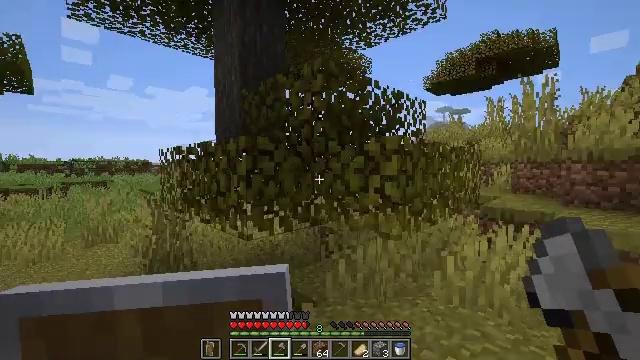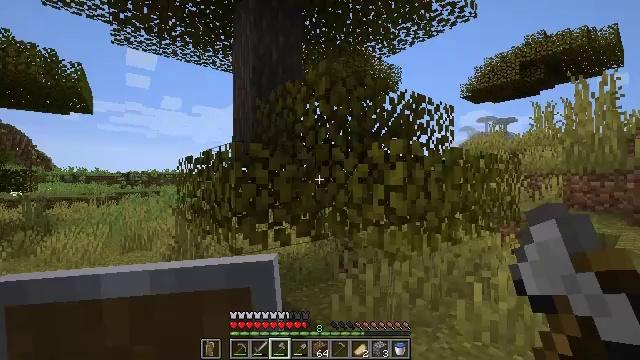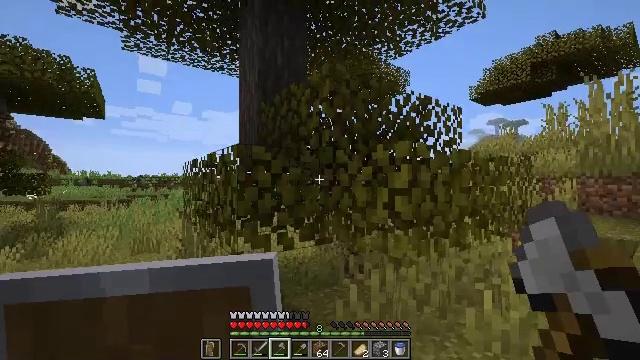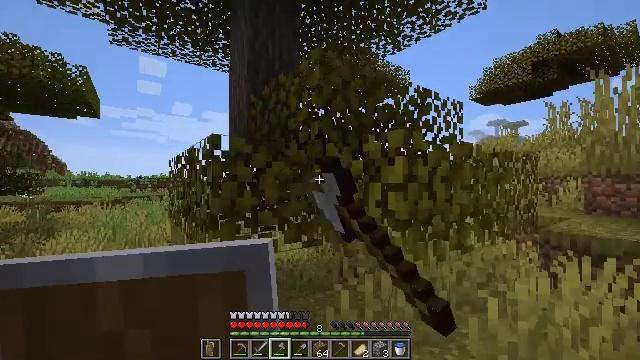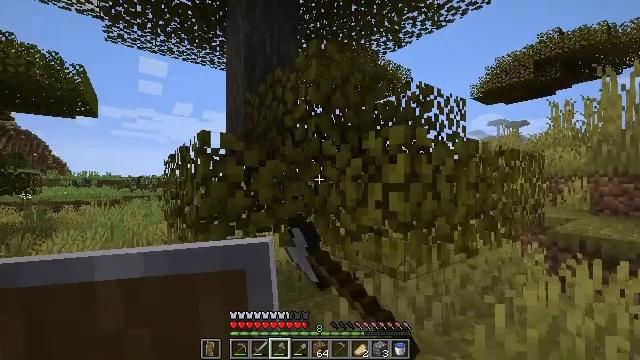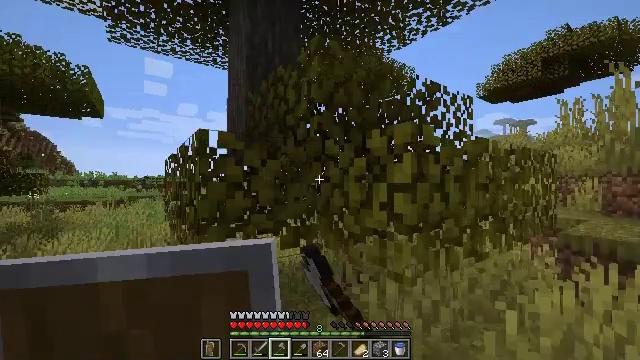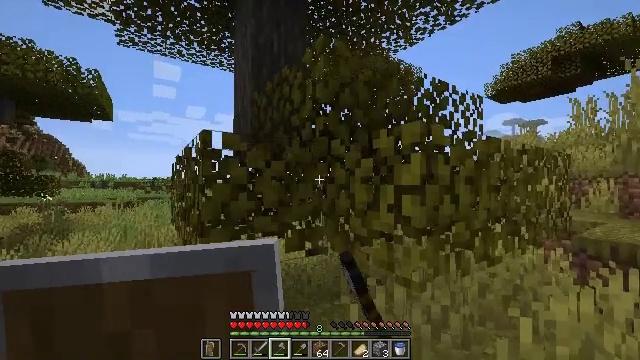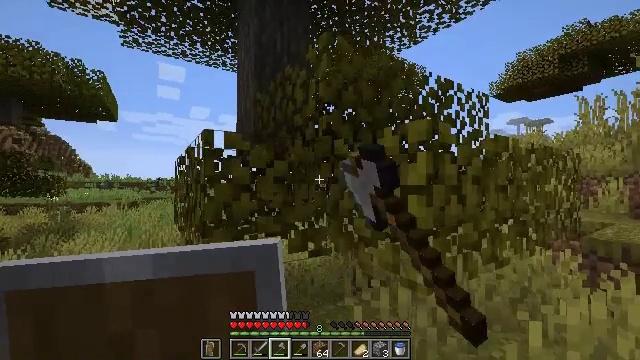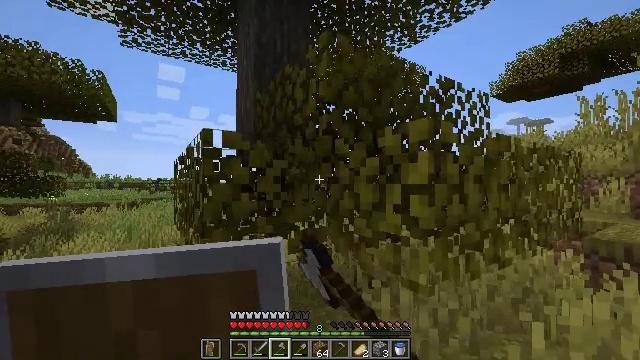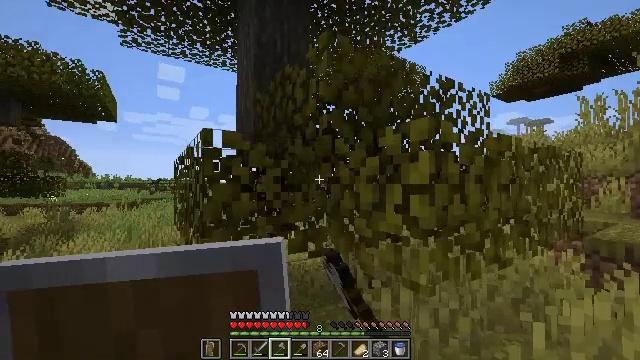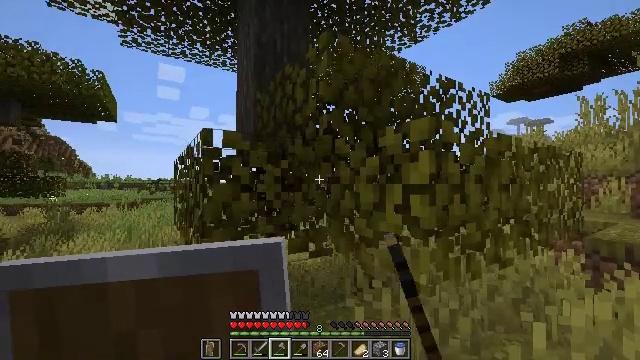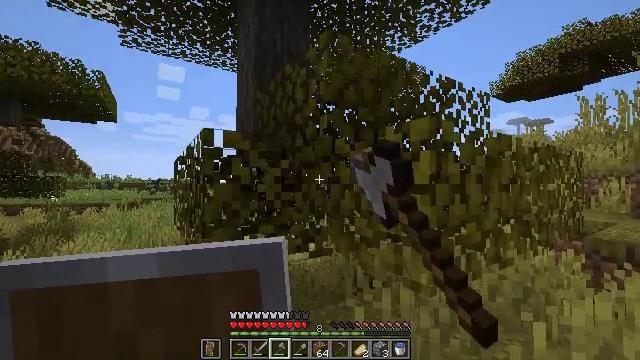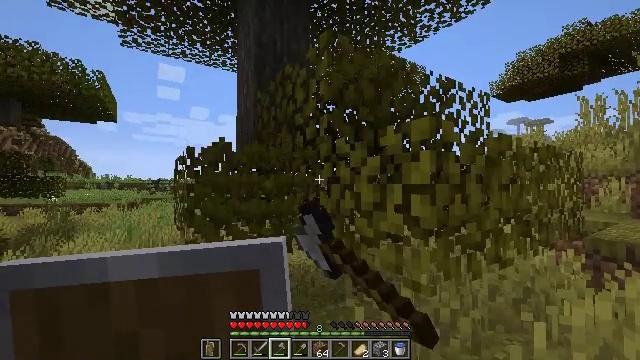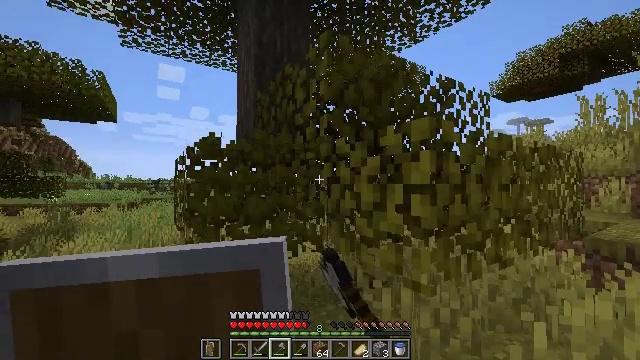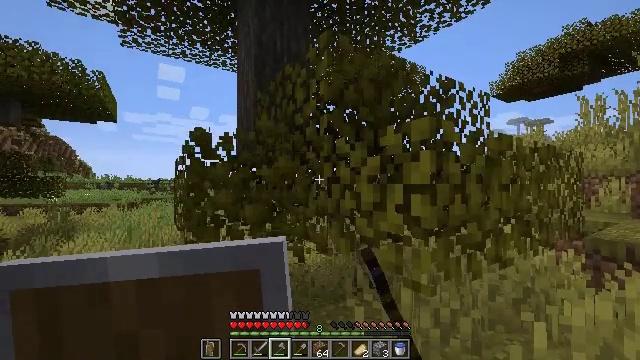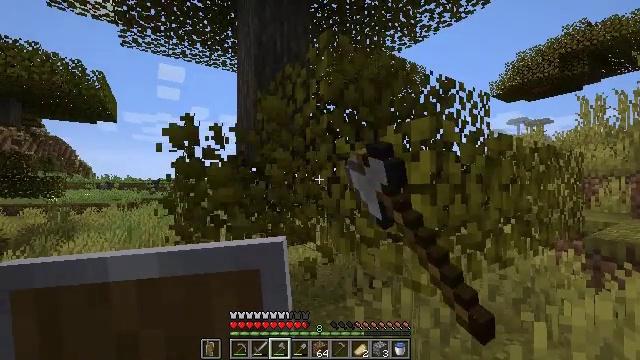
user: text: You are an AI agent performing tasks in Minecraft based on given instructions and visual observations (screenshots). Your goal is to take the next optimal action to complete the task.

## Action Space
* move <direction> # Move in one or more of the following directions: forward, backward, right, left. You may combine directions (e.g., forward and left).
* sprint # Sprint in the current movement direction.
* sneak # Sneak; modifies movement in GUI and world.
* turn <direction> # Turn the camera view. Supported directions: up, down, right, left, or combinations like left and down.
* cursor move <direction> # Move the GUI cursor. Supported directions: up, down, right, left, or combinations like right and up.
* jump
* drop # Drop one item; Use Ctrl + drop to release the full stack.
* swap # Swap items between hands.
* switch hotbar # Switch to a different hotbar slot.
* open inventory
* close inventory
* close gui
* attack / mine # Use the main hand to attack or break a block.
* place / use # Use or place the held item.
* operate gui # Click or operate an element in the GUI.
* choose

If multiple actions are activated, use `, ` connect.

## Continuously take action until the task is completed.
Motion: motion action
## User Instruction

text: Mine acacia leaves from the tree.
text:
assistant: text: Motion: move forward and move right, turn left and up
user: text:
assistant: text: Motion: move forward, turn left, attack / mine
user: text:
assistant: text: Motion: move forward, attack / mine
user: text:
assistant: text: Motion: attack / mine
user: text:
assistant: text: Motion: attack / mine
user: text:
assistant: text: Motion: turn left, attack / mine
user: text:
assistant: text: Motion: attack / mine
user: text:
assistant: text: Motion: attack / mine
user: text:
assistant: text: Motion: attack / mine
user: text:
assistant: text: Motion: attack / mine
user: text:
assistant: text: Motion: attack / mine
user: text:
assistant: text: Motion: attack / mine
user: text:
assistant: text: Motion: attack / mine
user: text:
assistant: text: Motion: attack / mine
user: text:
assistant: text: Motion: attack / mine
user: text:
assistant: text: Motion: attack / mine
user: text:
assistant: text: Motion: attack / mine
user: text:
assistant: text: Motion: attack / mine
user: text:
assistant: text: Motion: turn right, attack / mine
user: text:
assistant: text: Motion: turn right, attack / mine
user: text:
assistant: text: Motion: attack / mine
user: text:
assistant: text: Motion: attack / mine
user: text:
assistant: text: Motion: attack / mine
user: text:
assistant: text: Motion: attack / mine
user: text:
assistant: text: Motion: attack / mine
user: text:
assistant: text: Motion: attack / mine
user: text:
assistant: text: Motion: attack / mine
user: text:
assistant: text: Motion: attack / mine
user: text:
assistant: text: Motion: attack / mine
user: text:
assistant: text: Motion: attack / mine